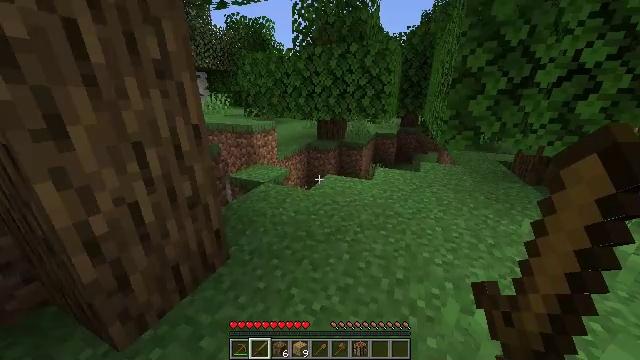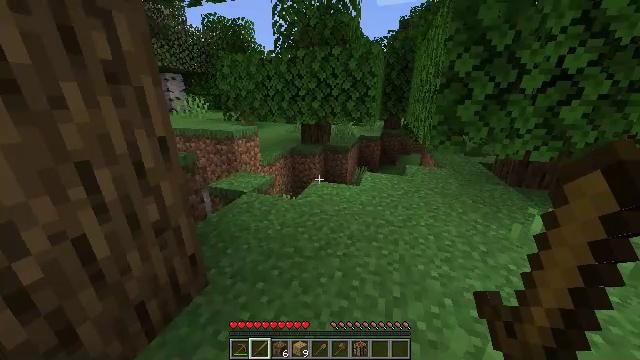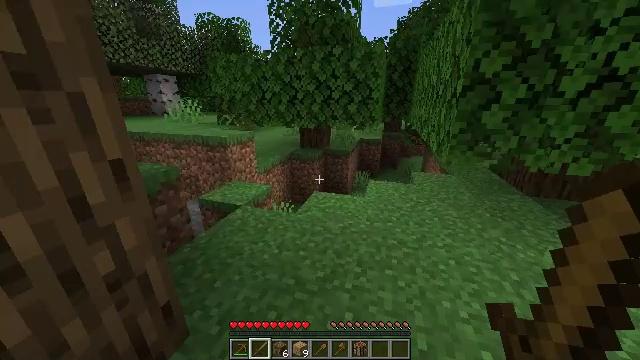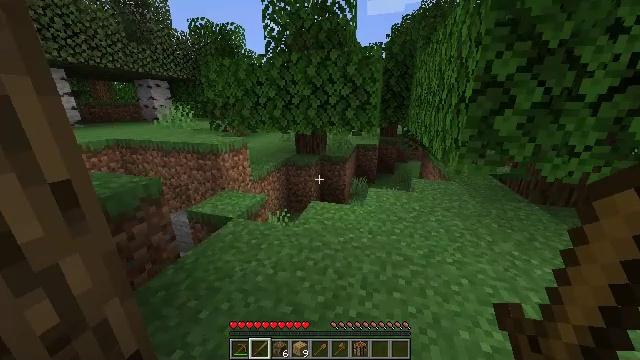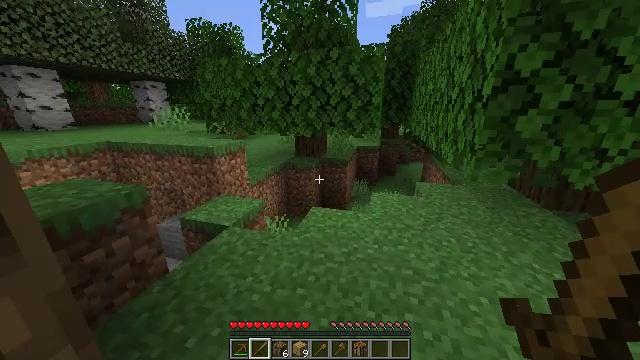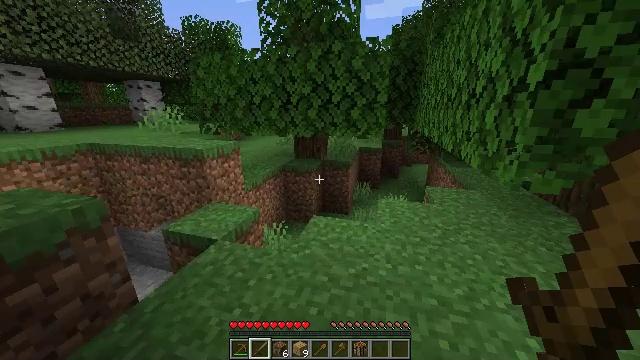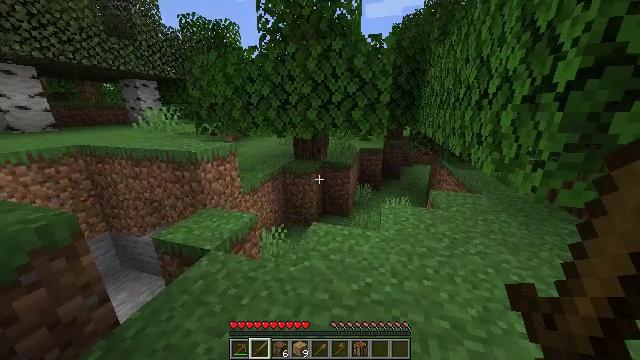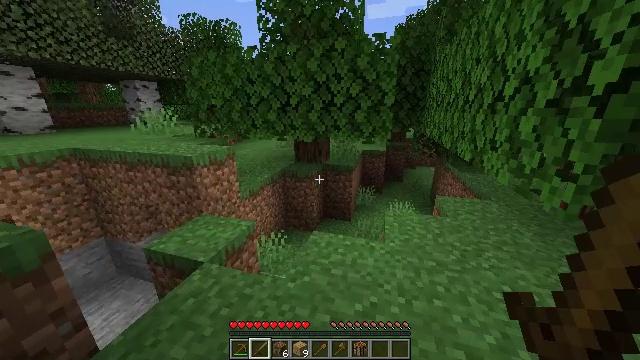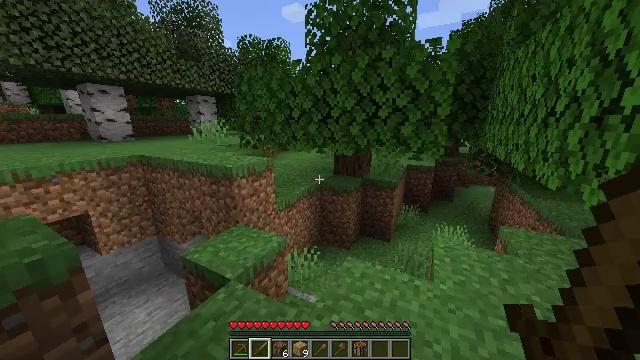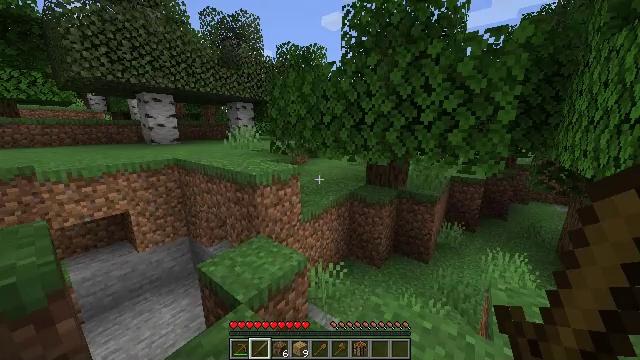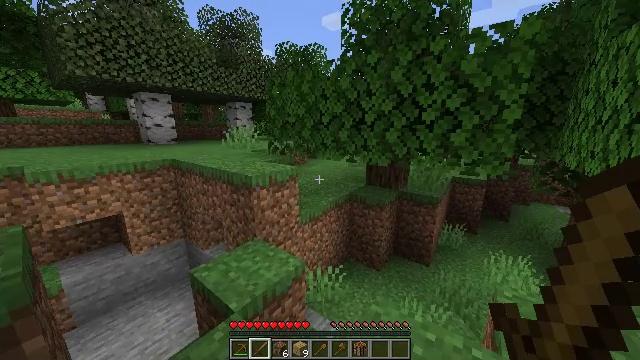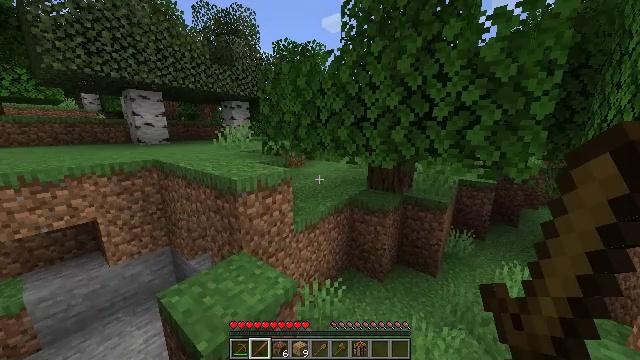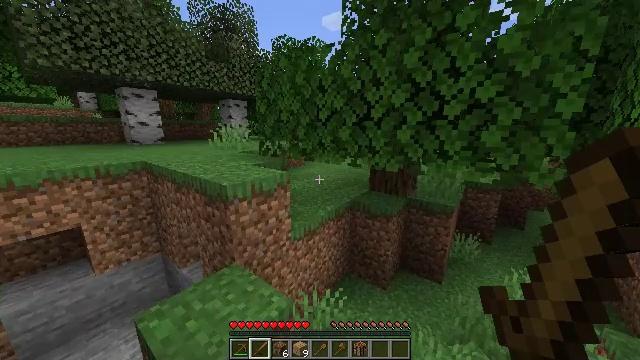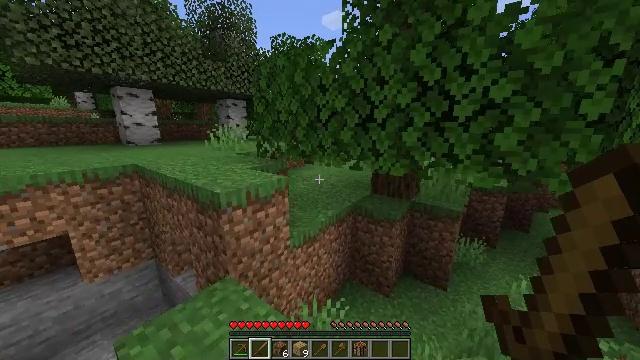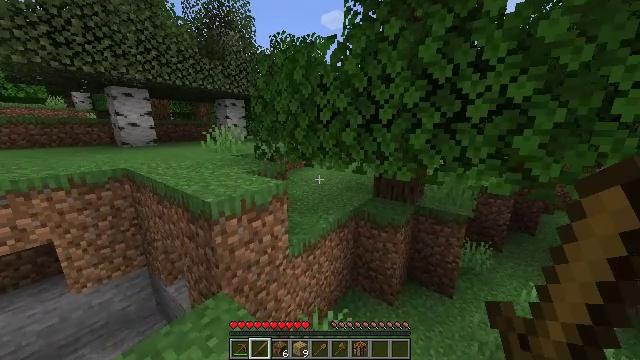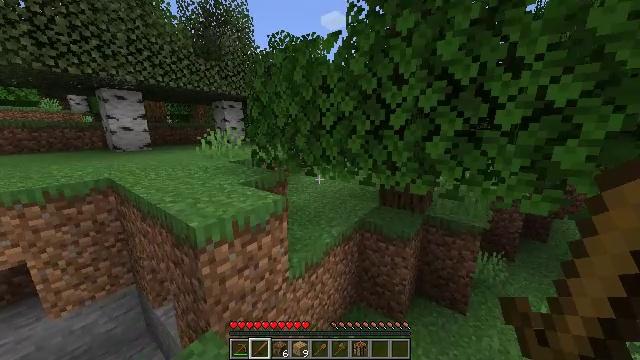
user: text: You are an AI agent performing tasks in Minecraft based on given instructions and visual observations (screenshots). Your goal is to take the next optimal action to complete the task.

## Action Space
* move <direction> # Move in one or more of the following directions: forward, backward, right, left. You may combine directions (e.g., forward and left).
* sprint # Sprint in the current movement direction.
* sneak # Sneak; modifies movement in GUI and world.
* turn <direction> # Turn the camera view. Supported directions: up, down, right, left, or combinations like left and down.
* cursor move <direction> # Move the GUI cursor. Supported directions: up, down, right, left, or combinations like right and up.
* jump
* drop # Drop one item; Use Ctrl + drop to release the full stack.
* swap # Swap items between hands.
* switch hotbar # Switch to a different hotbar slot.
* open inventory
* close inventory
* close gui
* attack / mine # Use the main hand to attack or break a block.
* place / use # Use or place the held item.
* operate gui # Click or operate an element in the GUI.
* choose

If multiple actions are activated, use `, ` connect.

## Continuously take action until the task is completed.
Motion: motion action
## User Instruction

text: Attack the ground to gather dirt.
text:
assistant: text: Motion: move forward, sprint, turn right
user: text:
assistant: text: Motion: move forward, sprint
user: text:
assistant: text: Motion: move forward, sprint, turn right and up
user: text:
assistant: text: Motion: move forward, sprint
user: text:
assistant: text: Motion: move forward, sprint
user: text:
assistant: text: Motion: move forward, sprint
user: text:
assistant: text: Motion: move forward, sprint
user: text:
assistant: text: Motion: move forward, sprint, turn left and up
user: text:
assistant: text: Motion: move forward, sprint, turn left and up
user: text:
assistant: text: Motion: move forward, sprint
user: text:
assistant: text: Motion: move forward, sprint
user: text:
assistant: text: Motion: move forward, sprint
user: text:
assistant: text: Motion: move forward, sprint
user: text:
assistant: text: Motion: move forward, sprint
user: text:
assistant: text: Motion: move forward, sprint, jump
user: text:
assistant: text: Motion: move forward, sprint, jump
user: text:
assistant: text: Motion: move forward, sprint, jump
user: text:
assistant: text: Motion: move forward, sprint, jump
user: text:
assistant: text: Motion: move forward, sprint
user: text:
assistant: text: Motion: move forward, sprint
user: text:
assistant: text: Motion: move forward, sprint, turn left
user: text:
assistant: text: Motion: move forward, sprint, turn left
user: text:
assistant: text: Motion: move forward, sprint, turn left
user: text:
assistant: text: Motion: move forward, sprint, turn left and up
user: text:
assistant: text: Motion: move forward, sprint, turn left and up
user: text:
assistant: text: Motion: move forward, sprint, turn left and up
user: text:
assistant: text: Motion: move forward, sprint, turn left and up
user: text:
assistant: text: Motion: move forward, sprint, turn left and up
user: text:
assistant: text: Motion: move forward, sprint, turn left and up
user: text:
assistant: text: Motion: move forward, sprint, turn left